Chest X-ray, PA view. Patient: 23 years old, sex M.
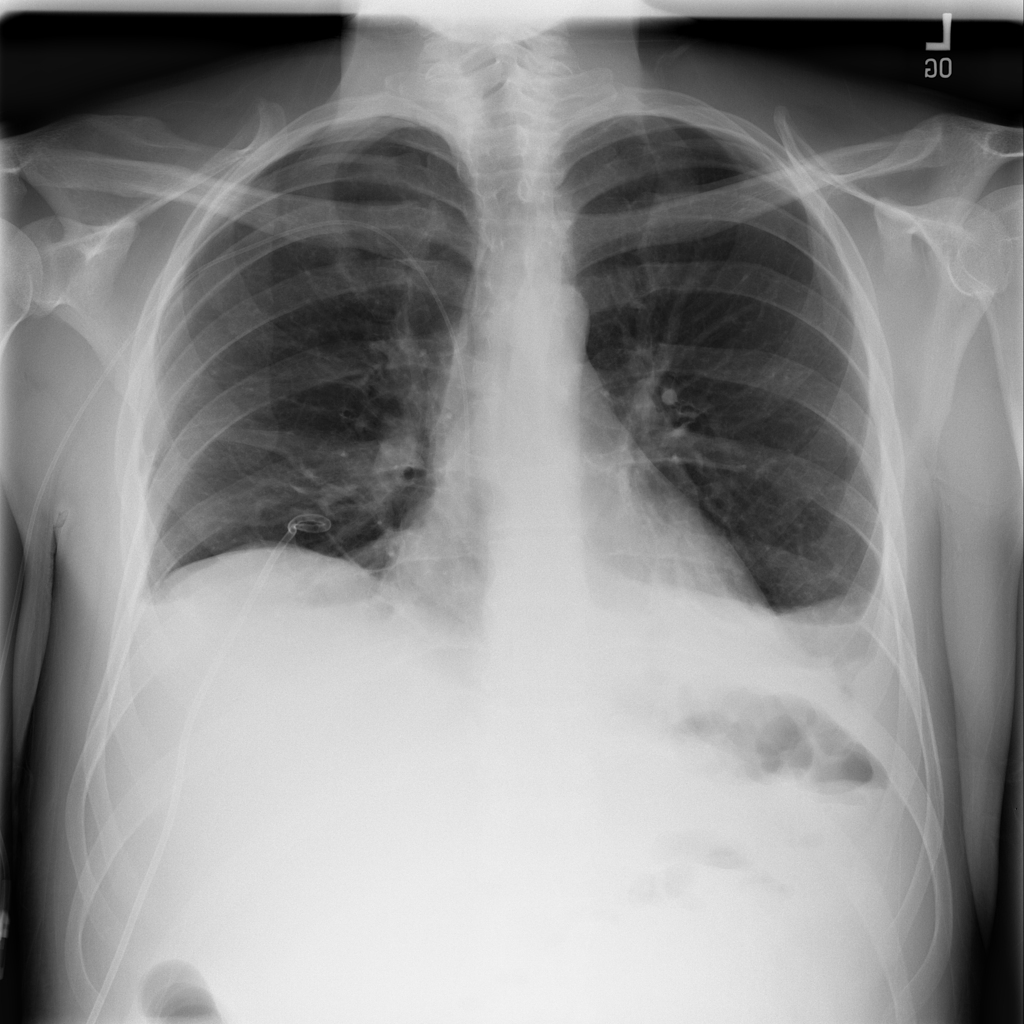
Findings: No Finding